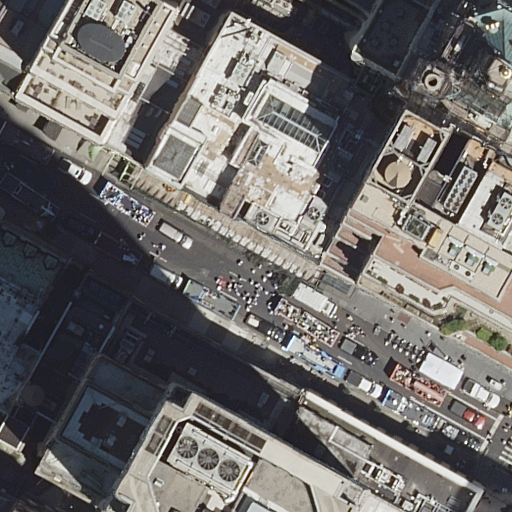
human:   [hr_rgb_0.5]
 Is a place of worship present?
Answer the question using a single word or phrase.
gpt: yes

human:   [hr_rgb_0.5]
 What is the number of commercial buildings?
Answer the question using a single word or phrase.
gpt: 0

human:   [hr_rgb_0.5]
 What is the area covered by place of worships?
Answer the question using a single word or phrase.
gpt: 5m2

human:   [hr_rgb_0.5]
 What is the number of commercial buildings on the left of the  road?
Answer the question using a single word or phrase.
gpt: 0

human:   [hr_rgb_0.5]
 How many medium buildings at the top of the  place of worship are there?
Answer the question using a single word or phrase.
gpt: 4

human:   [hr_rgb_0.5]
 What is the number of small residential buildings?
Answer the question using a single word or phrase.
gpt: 2

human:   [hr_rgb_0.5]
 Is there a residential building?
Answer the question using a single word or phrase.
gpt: yes

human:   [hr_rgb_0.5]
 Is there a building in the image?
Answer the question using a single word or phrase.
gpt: yes

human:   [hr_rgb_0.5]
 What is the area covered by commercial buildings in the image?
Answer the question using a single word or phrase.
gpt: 0m2

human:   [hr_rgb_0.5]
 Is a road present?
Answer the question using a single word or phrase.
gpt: yes

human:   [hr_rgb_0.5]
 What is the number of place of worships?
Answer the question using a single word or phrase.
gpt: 1

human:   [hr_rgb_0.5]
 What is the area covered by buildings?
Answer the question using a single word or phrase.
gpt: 7390m2

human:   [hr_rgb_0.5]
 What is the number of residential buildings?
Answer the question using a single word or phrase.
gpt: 11

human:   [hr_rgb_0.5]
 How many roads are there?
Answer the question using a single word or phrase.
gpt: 1

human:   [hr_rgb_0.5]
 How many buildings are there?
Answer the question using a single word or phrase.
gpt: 13

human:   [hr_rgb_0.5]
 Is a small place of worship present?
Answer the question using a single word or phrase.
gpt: yes

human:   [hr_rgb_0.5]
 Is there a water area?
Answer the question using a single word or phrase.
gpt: no

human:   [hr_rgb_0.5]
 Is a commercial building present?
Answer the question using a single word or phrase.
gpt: no

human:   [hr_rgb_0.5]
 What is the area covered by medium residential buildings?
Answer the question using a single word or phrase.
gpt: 1220m2

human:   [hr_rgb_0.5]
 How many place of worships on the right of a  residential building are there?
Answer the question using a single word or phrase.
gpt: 1

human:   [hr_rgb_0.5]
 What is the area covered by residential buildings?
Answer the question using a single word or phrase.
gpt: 6831m2

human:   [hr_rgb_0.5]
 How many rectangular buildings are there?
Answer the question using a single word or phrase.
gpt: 9

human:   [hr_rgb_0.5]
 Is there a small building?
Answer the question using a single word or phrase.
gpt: yes

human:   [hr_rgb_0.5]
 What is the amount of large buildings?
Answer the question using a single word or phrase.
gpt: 5

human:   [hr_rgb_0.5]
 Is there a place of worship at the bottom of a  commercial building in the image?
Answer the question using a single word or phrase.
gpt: no

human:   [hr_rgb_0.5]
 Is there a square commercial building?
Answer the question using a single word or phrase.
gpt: no

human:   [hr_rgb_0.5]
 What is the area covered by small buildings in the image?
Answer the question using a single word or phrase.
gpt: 50m2

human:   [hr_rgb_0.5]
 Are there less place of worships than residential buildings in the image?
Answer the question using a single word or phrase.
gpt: yes

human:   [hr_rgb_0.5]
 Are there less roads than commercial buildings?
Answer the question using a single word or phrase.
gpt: no

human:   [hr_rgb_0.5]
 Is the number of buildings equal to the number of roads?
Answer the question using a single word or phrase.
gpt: no

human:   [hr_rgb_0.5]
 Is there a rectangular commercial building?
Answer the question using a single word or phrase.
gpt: no

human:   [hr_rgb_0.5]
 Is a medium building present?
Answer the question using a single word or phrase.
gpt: yes

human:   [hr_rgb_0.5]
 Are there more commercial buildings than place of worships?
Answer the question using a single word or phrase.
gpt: no

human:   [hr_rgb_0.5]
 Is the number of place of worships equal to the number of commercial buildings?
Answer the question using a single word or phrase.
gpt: no

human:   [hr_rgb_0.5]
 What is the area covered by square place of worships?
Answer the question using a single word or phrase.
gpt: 0m2

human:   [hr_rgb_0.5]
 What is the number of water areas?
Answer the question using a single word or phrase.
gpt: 0

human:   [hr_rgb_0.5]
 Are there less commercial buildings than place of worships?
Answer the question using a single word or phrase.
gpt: yes

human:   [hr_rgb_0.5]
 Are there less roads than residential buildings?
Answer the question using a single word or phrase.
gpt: yes

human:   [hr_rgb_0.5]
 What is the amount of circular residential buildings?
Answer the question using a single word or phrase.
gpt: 0

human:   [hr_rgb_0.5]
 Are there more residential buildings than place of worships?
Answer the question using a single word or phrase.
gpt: yes

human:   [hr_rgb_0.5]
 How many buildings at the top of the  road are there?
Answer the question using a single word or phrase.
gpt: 7

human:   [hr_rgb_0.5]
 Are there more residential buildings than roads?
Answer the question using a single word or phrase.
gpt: yes

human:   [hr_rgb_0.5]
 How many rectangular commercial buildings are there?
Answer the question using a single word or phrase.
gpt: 0

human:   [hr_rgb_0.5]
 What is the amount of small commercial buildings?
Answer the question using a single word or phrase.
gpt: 0

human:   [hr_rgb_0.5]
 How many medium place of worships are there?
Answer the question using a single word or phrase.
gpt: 0

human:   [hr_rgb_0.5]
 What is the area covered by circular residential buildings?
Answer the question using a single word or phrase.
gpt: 0m2

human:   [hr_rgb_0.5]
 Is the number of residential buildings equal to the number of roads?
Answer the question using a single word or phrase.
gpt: no

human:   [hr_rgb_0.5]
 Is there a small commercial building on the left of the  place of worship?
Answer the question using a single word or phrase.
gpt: no

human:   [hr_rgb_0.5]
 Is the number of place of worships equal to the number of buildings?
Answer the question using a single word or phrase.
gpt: no

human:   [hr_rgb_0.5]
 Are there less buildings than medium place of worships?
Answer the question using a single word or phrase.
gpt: no

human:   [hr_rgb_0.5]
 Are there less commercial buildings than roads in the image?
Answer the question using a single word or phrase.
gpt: yes

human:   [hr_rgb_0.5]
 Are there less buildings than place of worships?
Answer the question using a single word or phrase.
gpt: no

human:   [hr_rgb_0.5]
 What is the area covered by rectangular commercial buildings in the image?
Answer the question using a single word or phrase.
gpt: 0m2

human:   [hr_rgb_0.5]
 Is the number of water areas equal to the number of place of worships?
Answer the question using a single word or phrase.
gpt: no

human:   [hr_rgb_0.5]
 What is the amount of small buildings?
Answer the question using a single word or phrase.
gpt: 3

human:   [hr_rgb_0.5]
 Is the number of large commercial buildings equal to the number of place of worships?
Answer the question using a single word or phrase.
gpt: no

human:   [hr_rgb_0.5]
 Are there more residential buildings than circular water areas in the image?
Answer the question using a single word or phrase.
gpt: yes

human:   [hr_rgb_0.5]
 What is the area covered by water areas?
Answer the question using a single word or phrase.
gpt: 0m2

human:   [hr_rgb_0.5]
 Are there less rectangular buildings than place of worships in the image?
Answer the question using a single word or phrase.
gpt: no

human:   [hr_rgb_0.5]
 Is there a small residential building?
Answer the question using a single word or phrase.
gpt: yes

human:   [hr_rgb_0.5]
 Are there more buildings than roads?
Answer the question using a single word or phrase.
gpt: yes

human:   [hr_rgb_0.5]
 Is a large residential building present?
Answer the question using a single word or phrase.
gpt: yes

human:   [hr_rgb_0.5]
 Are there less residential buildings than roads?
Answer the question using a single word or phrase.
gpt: no

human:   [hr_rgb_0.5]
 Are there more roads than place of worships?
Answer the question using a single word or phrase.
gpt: no